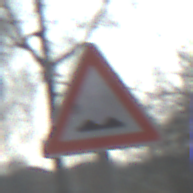
Verkehrszeichen: UnebeneFahrbahn
Umgebung: Outdoor, Suburban
Tageszeit: MorningAfternoon
Wetter: PartlyCloudy
Licht: Natural
Jahreszeit: NotSpecified
Kontrast: HighContrast